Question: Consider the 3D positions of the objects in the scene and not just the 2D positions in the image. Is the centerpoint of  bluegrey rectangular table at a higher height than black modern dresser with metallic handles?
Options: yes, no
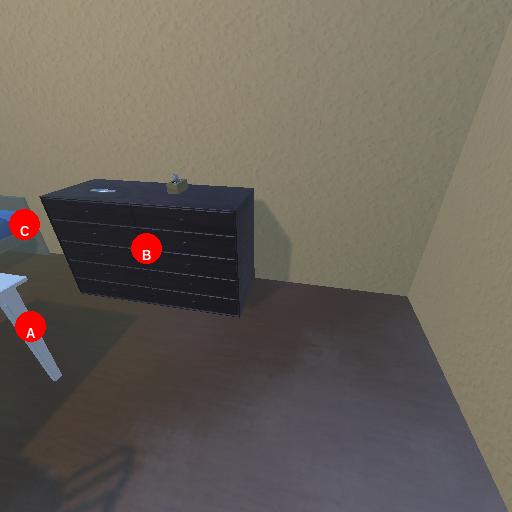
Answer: yes